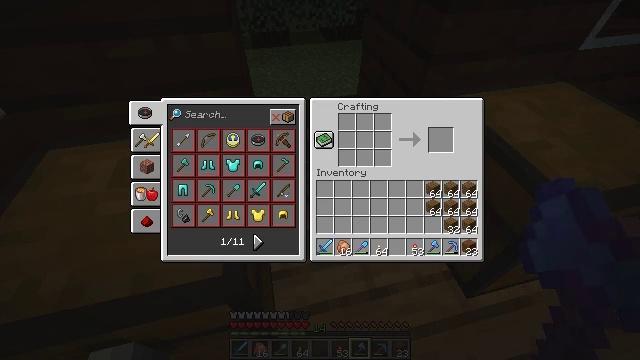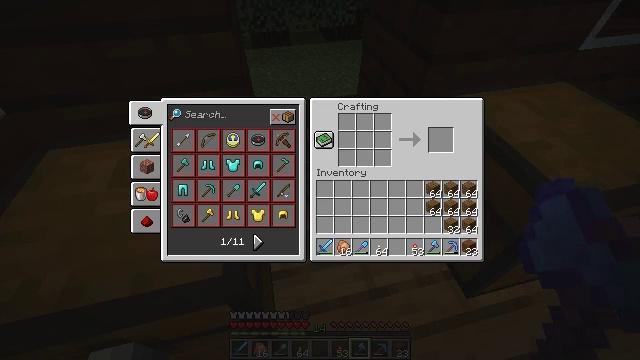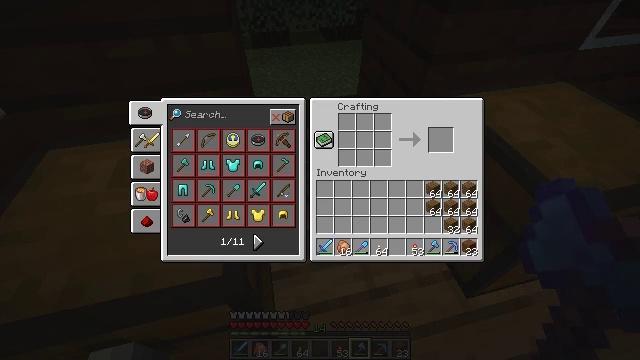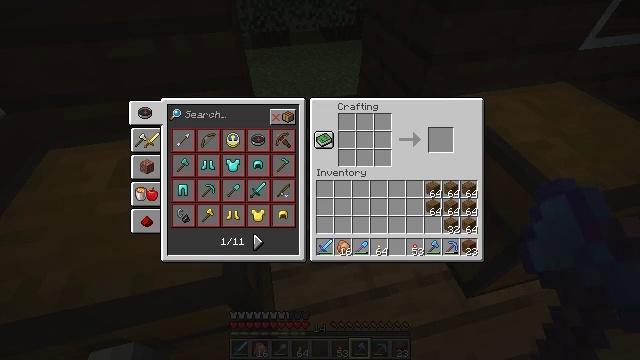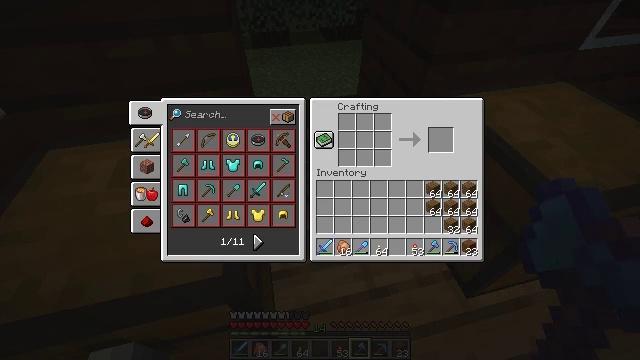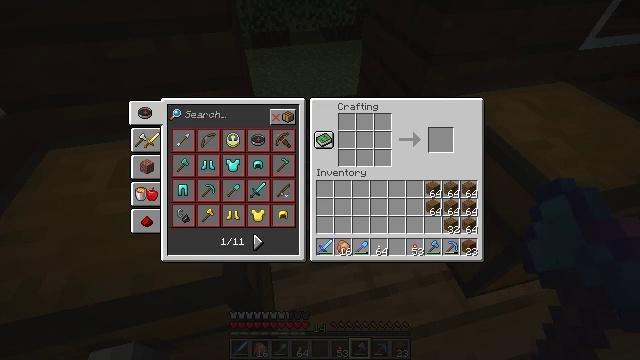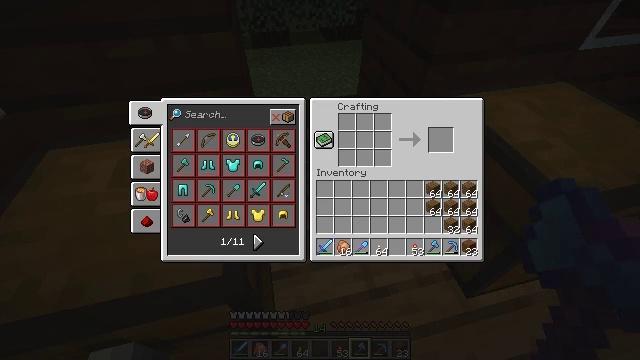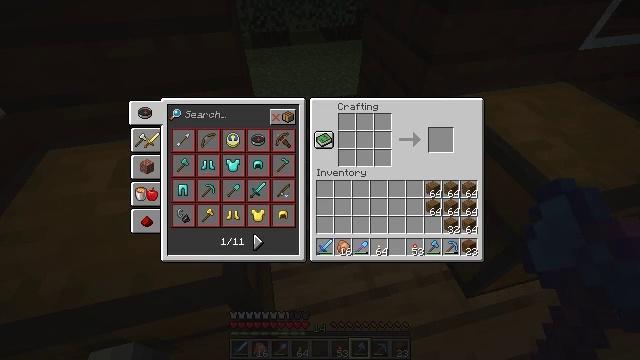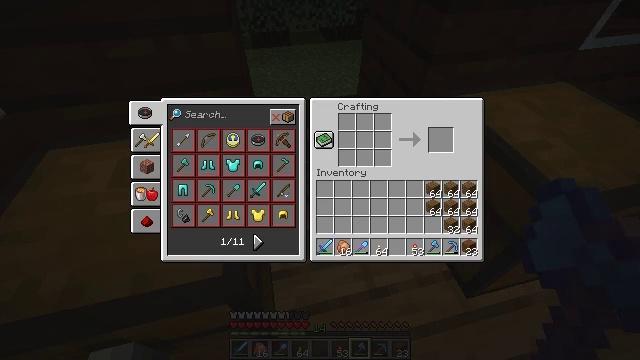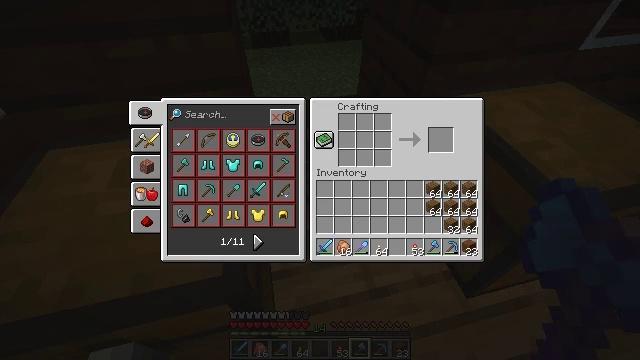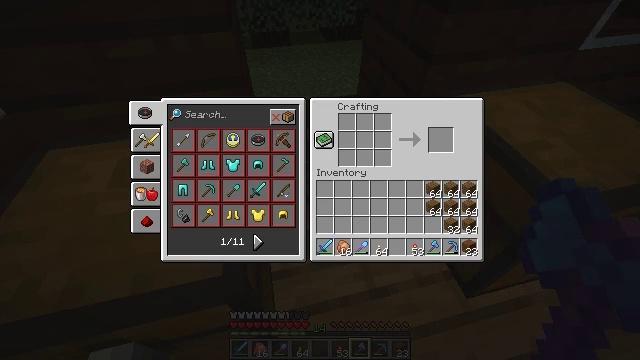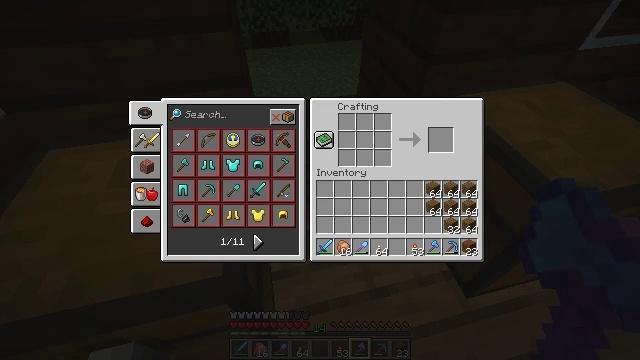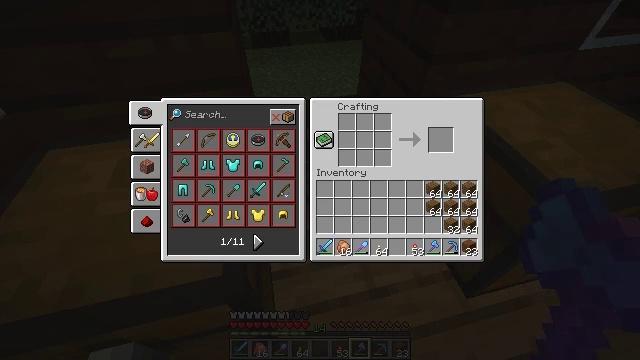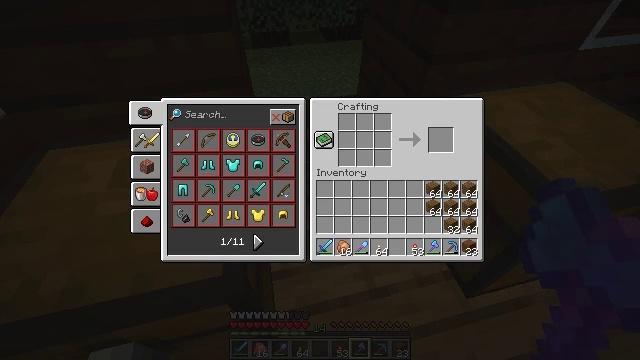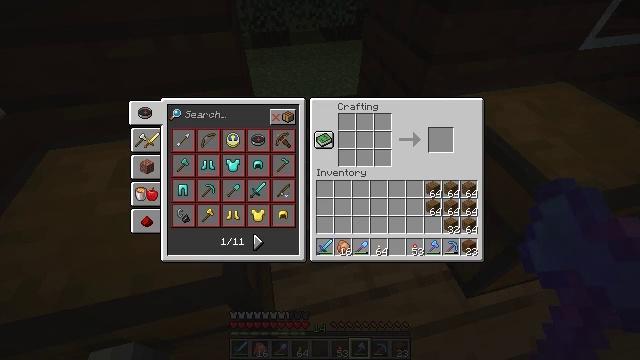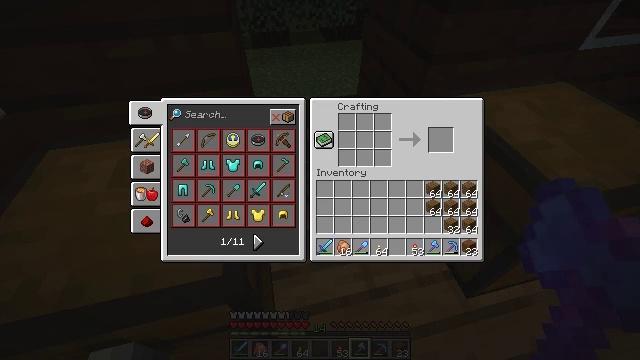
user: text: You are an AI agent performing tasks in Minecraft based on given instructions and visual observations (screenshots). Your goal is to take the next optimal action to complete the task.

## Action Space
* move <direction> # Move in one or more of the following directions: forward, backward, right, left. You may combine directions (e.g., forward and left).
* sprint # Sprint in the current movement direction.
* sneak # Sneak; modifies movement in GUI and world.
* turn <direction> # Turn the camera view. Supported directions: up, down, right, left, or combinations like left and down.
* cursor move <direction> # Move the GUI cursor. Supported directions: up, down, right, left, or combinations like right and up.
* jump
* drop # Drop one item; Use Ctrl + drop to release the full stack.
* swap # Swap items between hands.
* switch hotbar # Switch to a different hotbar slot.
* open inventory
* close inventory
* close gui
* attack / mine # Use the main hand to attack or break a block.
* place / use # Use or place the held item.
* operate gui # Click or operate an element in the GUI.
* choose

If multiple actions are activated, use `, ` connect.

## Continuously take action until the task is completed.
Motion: motion action
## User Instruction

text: Craft a brown bed with wool and dye.
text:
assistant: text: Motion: no_op
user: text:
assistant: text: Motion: no_op
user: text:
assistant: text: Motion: no_op
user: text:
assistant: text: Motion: no_op
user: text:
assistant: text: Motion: no_op
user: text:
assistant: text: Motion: no_op
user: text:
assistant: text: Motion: no_op
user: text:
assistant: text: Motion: no_op
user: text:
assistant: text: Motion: no_op
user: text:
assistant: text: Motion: no_op
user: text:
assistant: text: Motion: no_op
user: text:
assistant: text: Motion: no_op
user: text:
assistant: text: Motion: no_op
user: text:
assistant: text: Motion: no_op
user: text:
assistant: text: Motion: no_op
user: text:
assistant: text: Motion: no_op
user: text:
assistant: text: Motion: no_op
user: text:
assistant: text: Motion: no_op
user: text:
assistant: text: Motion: no_op
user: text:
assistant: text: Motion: no_op
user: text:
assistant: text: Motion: no_op
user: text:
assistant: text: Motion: no_op
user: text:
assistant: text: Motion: no_op
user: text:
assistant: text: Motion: no_op
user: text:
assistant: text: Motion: no_op
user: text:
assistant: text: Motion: no_op
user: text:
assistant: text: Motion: no_op
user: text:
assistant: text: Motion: no_op
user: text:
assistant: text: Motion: no_op
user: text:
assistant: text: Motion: no_op